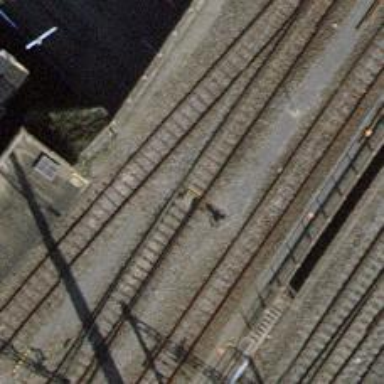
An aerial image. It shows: Railway switch.